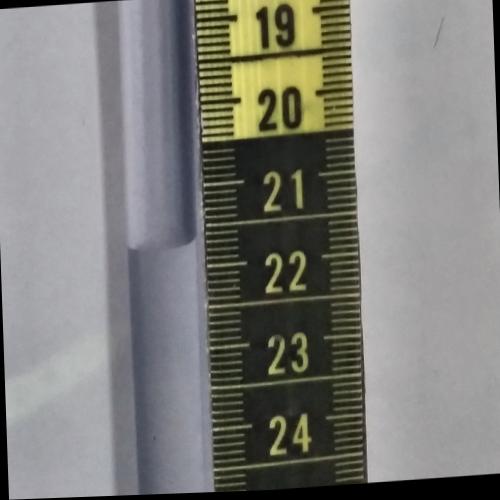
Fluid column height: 21.7 cm